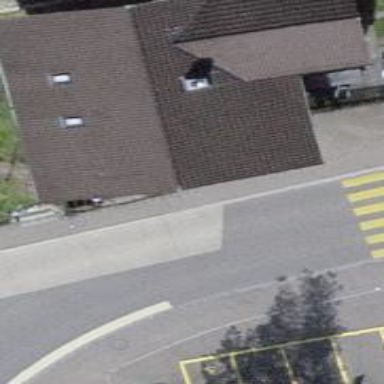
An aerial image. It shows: Simple house.